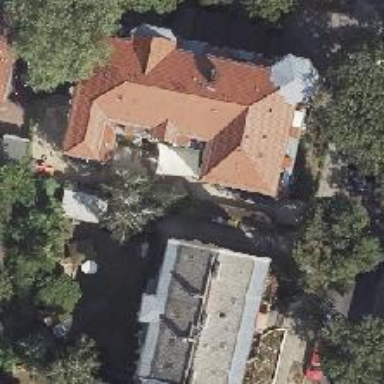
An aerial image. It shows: Residential building with mansard roof.